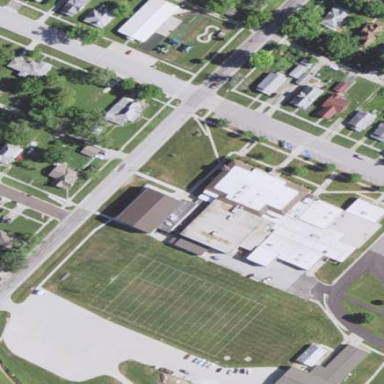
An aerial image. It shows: School building.